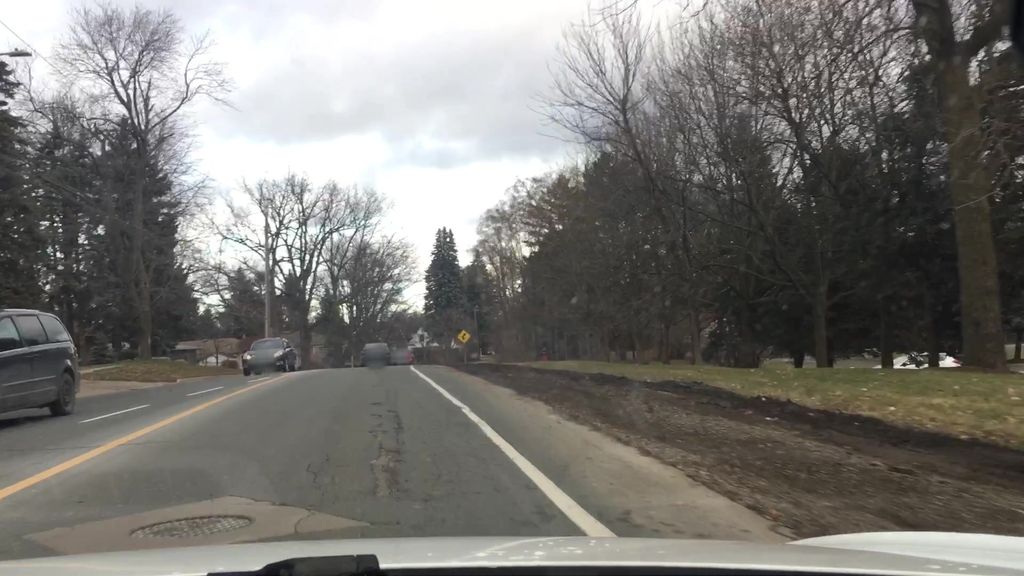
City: hamilton